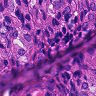
Metastatic tissue present: yes